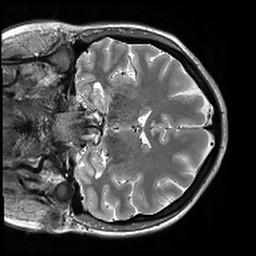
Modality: T2w
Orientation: coronal
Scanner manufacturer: siemens
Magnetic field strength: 3 T
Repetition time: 9.86 s
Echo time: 0.05 s